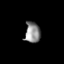
Tissue: lung
Cell type: T cells
Senescence score: 0.1321
Nuclear area (px): 318
Mean DAPI intensity: 137.239